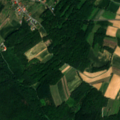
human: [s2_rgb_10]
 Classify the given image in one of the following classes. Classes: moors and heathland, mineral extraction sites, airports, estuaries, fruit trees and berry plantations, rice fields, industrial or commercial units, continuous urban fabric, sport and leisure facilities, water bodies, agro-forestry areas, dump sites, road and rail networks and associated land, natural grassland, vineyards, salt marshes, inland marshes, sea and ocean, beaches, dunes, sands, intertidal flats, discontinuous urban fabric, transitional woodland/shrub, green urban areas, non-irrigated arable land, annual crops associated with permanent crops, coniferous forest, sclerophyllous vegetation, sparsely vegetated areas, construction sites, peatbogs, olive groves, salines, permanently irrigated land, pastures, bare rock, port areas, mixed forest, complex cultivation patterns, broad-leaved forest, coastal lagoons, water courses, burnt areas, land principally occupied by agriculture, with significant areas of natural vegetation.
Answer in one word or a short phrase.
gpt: discontinuous urban fabric, non-irrigated arable land, complex cultivation patterns, land principally occupied by agriculture, with significant areas of natural vegetation, broad-leaved forest, mixed forest, transitional woodland/shrub